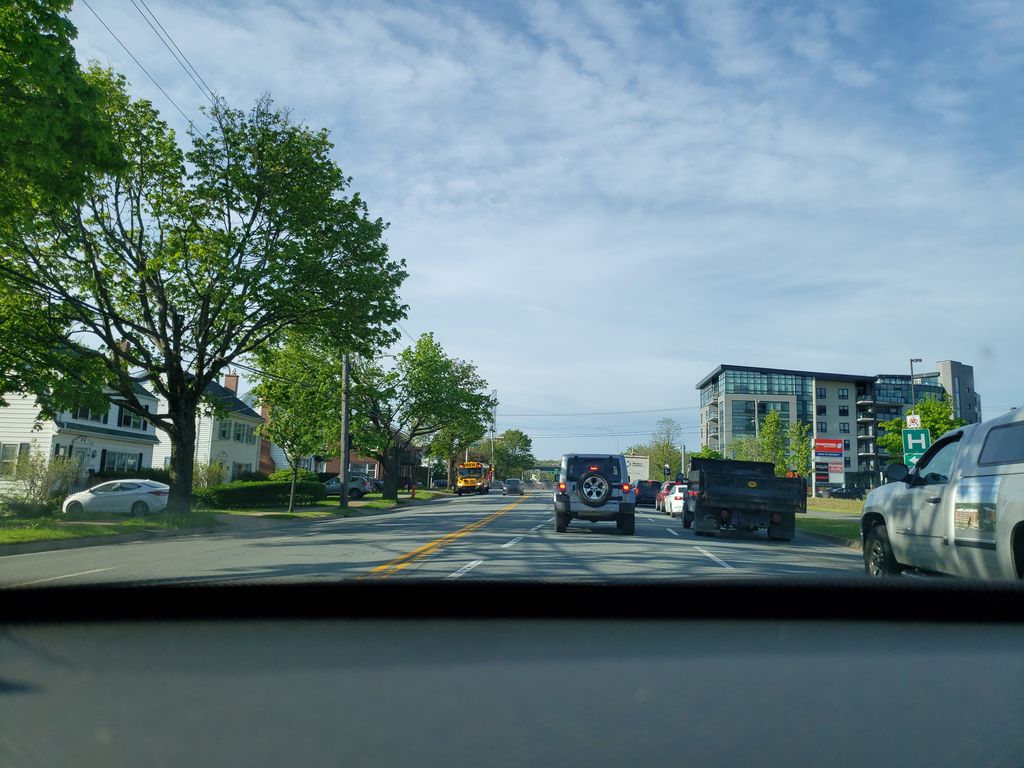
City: halifax